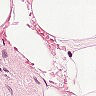
Metastatic tissue present: no